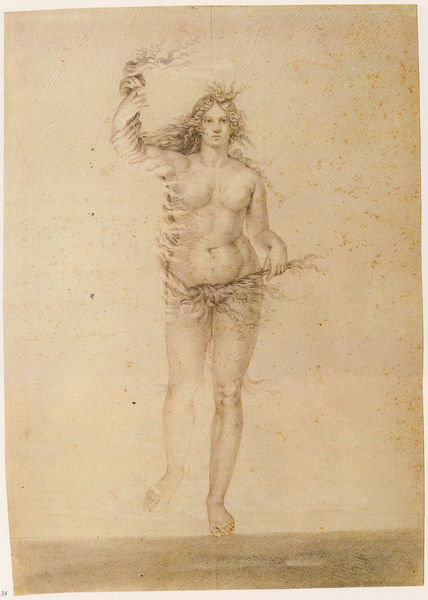
Titel: Aurora
Künstler: Philipp Otto Runge
Standort: Berlin
Institution: Alte Nationalgalerie
Schlagwörter: akt, blätter, feder, feuer, hand, haut, himmel, körper, meer, nackt, schatten, wasser, weiß, mädchen, ufer, bewegung, braun, brust, busen, finger, frau, frisur, haar, licht, mund, nase, ohr, schwarz, skizze, zeichnung, blick, schleier, tuch, beige, wand, arm, arme, augen, barock, halten, knoten, lang, stehen, tragen, hände, portrait, ast, morgen, wind, gehen, sonne, boden, figur, gewand, haare, stehend, stoff, klassizismus, blatt, krone, lippen, locken, ohren, rosa, engel, beine, deutschland, bein, brüste, papier, haltung, stab, studie, laufen, füsse, sepia, schaum, dick, füllig, zopf, muskeln, jaune, serieux, nabel, bauch, nackte, bauchnabel, erotik, knie, zehe, zehen, nacktheit, gang, flamme, unbekleidet, fuss, blitze, brennen, flammen, strahlen, zweig, radierung, stich, blanc, lockig, noir, fliegend, lauf, rennen, stand, bleistift, schritt, allegorie, personifikation, göttin, lichtstrahlen, runge, brauntöne, metamorphose, verwandlung, rötlich, nackte frau, erscheinung, venus, olympia, femme, aurora, schemen, anatomie, gravure, lumière, kräftig, schwebend, fackel, soleil, nature, verdure, cheveux, sein, personifizierung, main, kleiner, las, speck, strähnen, liberté, armbeuge, wachsen, philipp otto runge, vorzeichnung, voile, boucle, chevelure, graphit, croquis, esquisse, dessin, hamburg, course, nue, fusain, ange, mythologie, vieux, aurore, kommen, visage, forme, ligne, crayon, botticelli, victoire, aphrodite, haat, dieu, aube, bras, jambes, ventre, daphne, geburt der venus, vorbild, dame, tresse, der morgen, mains, marche, nudité, pieds, sol, étude, zündschnur, déesse, regard, seins, busten, divinite, kleiner morgen, bras leve, großer morgen, symbole, desin, longs, noeuds, jour, belle, nu, poitrine, foudre, torche, liberé, mine de plomb, plomb, cache, cacher, plie, nombril, sirène, firse, racines, estomac, grace, tresses, concentrée, türmefrau, baraok, ziaphrodite